Question:
I have been trying to represent graphically many curves (about 12) in a single plot using ggplot2. I initially gathered the data in a Excel sheet and transferred them as such in R. The amount of data for each curve is different, the x values for each curve are also different. As such the data can not be considered as matrix or a data set. I would like to represent the curves without extracting the data in two columns respectively in order to represent the corresponding curves.
I tried many versions of code such as the following for representing the first 2 curves (without result):
'''
library("ggplot2")
g <- ggplot(D, aes(x=V1))
k <- g + geom_line(aes(y=V2), colour="red")
s <- k + geom_line(aes(x=V5))
h <- s + geom_line(aes(y=V6), colour="green")
'''
I am displaying hereafter a minimal version of huge amount of data. Even as such it looks very big, even though its only some 8 rows and 8 columns.I apologize for that. For the sake of a simple example I deleted many columns and rows. So, the curves to be represented are 4 in total: (V1,V2),(V5,V6),(V11,V12), and (V15,V16), where the first coordinate is x and the second y in each of the 4 cases. I will highly appreciate your help.
'''
> dput(D)
structure(list(V1 = structure(c(85L, 86L, 87L, 88L, 89L, 90L,
1L, 1L, 1L, 1L, 1L, 1L), .Label = c("", "0", "0.005966", "0.011966",
"0.017966", "0.023966", "0.029966", "0.035966", "0.041966", "0.047966",
"0.053966", "0.059966", "0.065966", "0.071966", "0.077966", "0.083966",
"0.089966", "0.092265", "0.098408", "0.105918", "0.113602", "0.120645",
"0.130484", "0.137735", "0.148359", "0.154359", "0.165272", "0.171272",
"0.18083", "0.18683", "0.19283", "0.19883", "0.20483", "0.21083",
"0.21683", "0.22283", "0.22883", "0.23483", "0.24083", "0.252113",
"0.258113", "0.264113", "0.270113", "0.276113", "0.282113", "0.288113",
"0.294113", "0.300113", "0.306113", "0.312113", "0.318113", "0.324113",
"0.330113", "0.336113", "0.342113", "0.348113", "0.354113", "0.363916",
"0.375691", "0.381691", "0.393053", "0.399053", "0.405053", "0.411053",
"0.417053", "0.426986", "0.432986", "0.438986", "0.448759", "0.458853",
"0.464853", "0.470853", "0.481612", "0.487612", "0.497969", "0.503969",
"0.509969", "0.515969", "0.521969", "0.527969", "0.533969", "0.539969",
"0.551301", "0.557301", "0.562965", "0.568965", "0.574965", "0.580965",
"0.586965", "0.592965", "0.598965", "0.599966", "Displ.", "M11 (10-BF)"
), class = "factor"), V2 = structure(c(88L, 89L, 90L, 91L, 92L,
85L, 1L, 1L, 1L, 1L, 1L, 1L), .Label = c("", "0", "112.369",
"149.825", "187.282", "224.738", "262.194", "299.651", "337.107",
"37.456", "374.564", "412.02", "449.476", "486.933", "524.389",
"561.845", "576.195", "605.792", "629.753", "648.093", "658.487",
"670.233", "677.776", "687.528", "692.703", "701.893", "706.104",
"712.587", "716.571", "720.277", "723.983", "727.688", "731.394",
"735.1", "738.806", "74.913", "742.512", "746.217", "749.923",
"756.33", "757.954", "759.576", "761.199", "762.82", "764.441",
"766.062", "767.654", "769.246", "770.837", "772.428", "774.018",
"775.572", "777.125", "778.678", "780.231", "781.783", "783.334",
"785.664", "788.255", "789.526", "791.883", "792.981", "793.987",
"794.895", "795.803", "796.996", "797.655", "798.313", "799.259",
"800.029", "800.407", "800.745", "801.259", "801.505", "801.915",
"802.145", "802.375", "802.604", "802.76", "802.915", "803.07",
"803.179", "803.188", "803.199", "803.322", "803.373", "803.413",
"803.438", "803.44", "803.441", "803.443", "803.444", "BaseFor."
), class = "factor"), V5 = structure(c(85L, 86L, 87L, 88L, 1L,
1L, 1L, 1L, 1L, 1L, 1L, 1L), .Label = c("", "0", "0.005941",
"0.011941", "0.017941", "0.023941", "0.029941", "0.035941", "0.041941",
"0.047941", "0.053941", "0.059941", "0.065941", "0.071941", "0.077941",
"0.083941", "0.089941", "0.095941", "0.101941", "0.103817", "0.110449",
"0.118017", "0.125068", "0.13262", "0.143702", "0.152147", "0.15839",
"0.16439", "0.17039", "0.17639", "0.182967", "0.191488", "0.202601",
"0.208601", "0.214601", "0.223557", "0.229557", "0.235557", "0.241557",
"0.251764", "0.257764", "0.263764", "0.273723", "0.279723", "0.285723",
"0.296481", "0.302481", "0.308481", "0.314481", "0.320481", "0.329858",
"0.335858", "0.341858", "0.347858", "0.353858", "0.359858", "0.365858",
"0.371858", "0.38087", "0.38687", "0.39287", "0.404708", "0.415154",
"0.421154", "0.4287", "0.4347", "0.4407", "0.451398", "0.457398",
"0.463398", "0.469398", "0.475398", "0.487014", "0.497525", "0.509064",
"0.515064", "0.521064", "0.527064", "0.533064", "0.543151", "0.549151",
"0.555151", "0.566361", "0.57723", "0.58323", "0.58923", "0.59523",
"0.599941", "Displ.", "M13 (10-BF_M)"), class = "factor"), V6 = structure (c (84L,
85L, 86L, 87L, 1L, 1L, 1L, 1L, 1L, 1L, 1L, 1L), .Label = c("",
"0", "112.442", "140.553", "168.663", "196.774", "224.885", "252.995",
"28.111", "281.106", "309.216", "337.327", "365.437", "393.548",
"421.659", "449.769", "477.598", "486.301", "515.282", "544.842",
"56.221", "567.028", "588.112", "612.031", "627.001", "636.278",
"644.516", "652.395", "660.274", "668.094", "676.388", "686.223",
"691.258", "696.203", "702.797", "706.954", "710.844", "714.734",
"721.266", "725.069", "728.873", "734.733", "738.113", "741.493",
"747.304", "750.435", "753.566", "756.618", "759.67", "763.8",
"765.277", "766.747", "768.217", "769.687", "771.156", "772.625",
"774.093", "776.263", "777.617", "778.97", "781.541", "783.744",
"784.896", "786.257", "787.267", "788.276", "789.981", "790.847",
"791.661", "792.411", "793.16", "794.53", "795.617", "796.748",
"797.29", "797.732", "798.143", "798.555", "799.151", "799.467",
"799.753", "800.244", "800.621", "800.772", "800.923", "801.074",
"801.193", "84.332", "BaseFor."), class = "factor"), V11 = structure(c (85L, 86L, 87L, 88L, 89L, 90L, 1L, 1L, 1L, 1L, 1L, 1L), .Label = c("",
"0", "0.003903", "0.009903", "0.015903", "0.021903", "0.027903",
"0.033903", "0.039903", "0.045903", "0.051903", "0.057903", "0.063903",
"0.069903", "0.075903", "0.077429", "0.08433", "0.093127", "0.101114",
"0.108712", "0.11453", "0.12053", "0.124929", "0.130929", "0.136267",
"0.142267", "0.152885", "0.158885", "0.164885", "0.170885", "0.180633",
"0.190768", "0.196768", "0.202768", "0.208768", "0.214768", "0.22325",
"0.231018", "0.240961", "0.247414", "0.253414", "0.262807", "0.264757",
"0.270757", "0.276757", "0.284065", "0.29092", "0.293955", "0.296581",
"0.303881", "0.309881", "0.317746", "0.323746", "0.329746", "0.335746",
"0.341746", "0.347746", "0.353746", "0.359746", "0.365746", "0.371746",
"0.377746", "0.383746", "0.389746", "0.401176", "0.407176", "0.413936",
"0.421828", "0.427828", "0.433828", "0.439828", "0.445828", "0.451828",
"0.457828", "0.463828", "0.469828", "0.478943", "0.485564", "0.491564",
"0.497564", "0.503564", "0.509564", "0.515564", "0.521564", "0.527564",
"0.538766", "0.544766", "0.550766", "0.556766", "0.562766", "0.568766",
"0.574766", "0.580766", "0.586766", "0.592766", "0.597903", "Displ.",
"M15 (10-INF)"), class = "factor"), V12 = structure(c(64L, 63L,
62L, 61L, 60L, 59L, 1L, 1L, 1L, 1L, 1L, 1L), .Label = c("", "0",
"1005.726", "1009.623", "1011.811", "1017.902", "1025.83", "1031.746",
"1038.527", "1039.66", "1042.112", "1056.988", "1067.679", "1071.904",
"1081.668", "1084.051", "1096.224", "1097.858", "1106.559", "1118.378",
"1125.618", "1135", "1140.472", "1141.291", "1148.964", "1156.559",
"1166.651", "1176.709", "1186.523", "1198.38", "1202.793", "1217.696",
"1226.19", "1234.685", "1240.749", "1242.795", "1256.85", "1268.252",
"1269.925", "1272.089", "1275.215", "1275.357", "1276.389", "166.25",
"254.359", "343.708", "433.057", "522.87", "612.683", "702.496",
"79.716", "792.309", "858.234", "859.779", "861.582", "863.381",
"865.178", "866.972", "868.763", "870.552", "872.337", "874.12",
"875.901", "878.915", "880.338", "881.758", "882.122", "883.176",
"884.591", "886.003", "887.412", "888.819", "889.813", "890.896",
"891.464", "893.109", "895.73", "899.729", "903.725", "907.718",
"911.709", "915.696", "921.024", "926.016", "932.761", "944.564",
"949.074", "950.715", "956.855", "962.992", "969.127", "975.258",
"981.357", "987.454", "993.547", "999.638", "BaseFor."), class = "factor"),
V15 = structure(c(85L, 86L, 87L, 88L, 89L, 90L, 1L, 1L, 1L,
1L, 1L, 1L), .Label = c("", "0", "0.000278", "0.005722",
"0.011722", "0.017722", "0.023722", "0.029722", "0.035722",
"0.041722", "0.047722", "0.053722", "0.059722", "0.065722",
"0.071722", "0.077722", "0.083722", "0.089722", "0.095722",
"0.101722", "0.107722", "0.113722", "0.117013", "0.123013",
"0.129013", "0.138671", "0.14632", "0.156907", "0.163297",
"0.165095", "0.171095", "0.181276", "0.185661", "0.191661",
"0.197661", "0.20741", "0.219165", "0.227842", "0.233842",
"0.239842", "0.245842", "0.251842", "0.257842", "0.265518",
"0.277034", "0.287175", "0.293925", "0.298905", "0.304905",
"0.310905", "0.316905", "0.319905", "0.327", "0.337938",
"0.345053", "0.353392", "0.359392", "0.365392", "0.373443",
"0.381492", "0.390686", "0.398531", "0.406132", "0.412132",
"0.418132", "0.424132", "0.430132", "0.436132", "0.442132",
"0.450659", "0.456659", "0.462659", "0.468659", "0.477793",
"0.483793", "0.489793", "0.495793", "0.501793", "0.507793",
"0.513793", "0.519793", "0.525793", "0.531793", "0.537793",
"0.543793", "0.549793", "0.555793", "0.561793", "0.567793",
"0.573793", "0.579793", "0.585793", "0.591793", "0.593722",
"Displ.", "M17 (10-INF_M)"), class = "factor"), V16 = structure(c(66L,
65L, 64L, 63L, 62L, 61L, 1L, 1L, 1L, 1L, 1L, 1L), .Label = c("",
"0", "1001.042", "1007.585", "1013.736", "1018.478", "1022.144",
"1030.544", "1043.215", "1054.922", "1055.09", "1073.135",
"1088.127", "1092.718", "1101.899", "1107.55", "1112.331",
"1122.695", "1127.945", "1135.753", "1145.092", "1147.475",
"1161.206", "1173.141", "1183.647", "1189.412", "1194.152",
"1204.658", "1212.448", "1214.9", "1218.199", "1224.255",
"1229.838", "1235.349", "1245.109", "1247.205", "1248.478",
"1251.639", "1251.741", "133.508", "182.716", "232.96", "283.203",
"333.447", "383.69", "39.235", "433.934", "484.177", "534.421",
"584.777", "635.134", "685.49", "735.847", "785.196", "81.948",
"831.454", "849.509", "850.124", "852.032", "854.335", "856.635",
"858.931", "861.223", "863.514", "866.744", "870.24", "873.733",
"875.898", "877.221", "881.135", "885.044", "888.948", "893.188",
"895.326", "900.137", "905.603", "911.296", "916.983", "918.404",
"926.137", "932.075", "938.009", "943.939", "951.689", "956.848",
"958.382", "962.005", "967.053", "972.099", "977.142", "980.212",
"981.722", "986.714", "993.275", "BaseFor."), class = "factor")), .Names = c("V1",
"V2", "V5", "V6", "V11", "V12", "V15", "V16"), row.names = c(3L,
4L, 5L, 6L, 7L, 8L, 12L, 13L, 14L, 15L, 16L, 17L), class = "data.frame")
'''
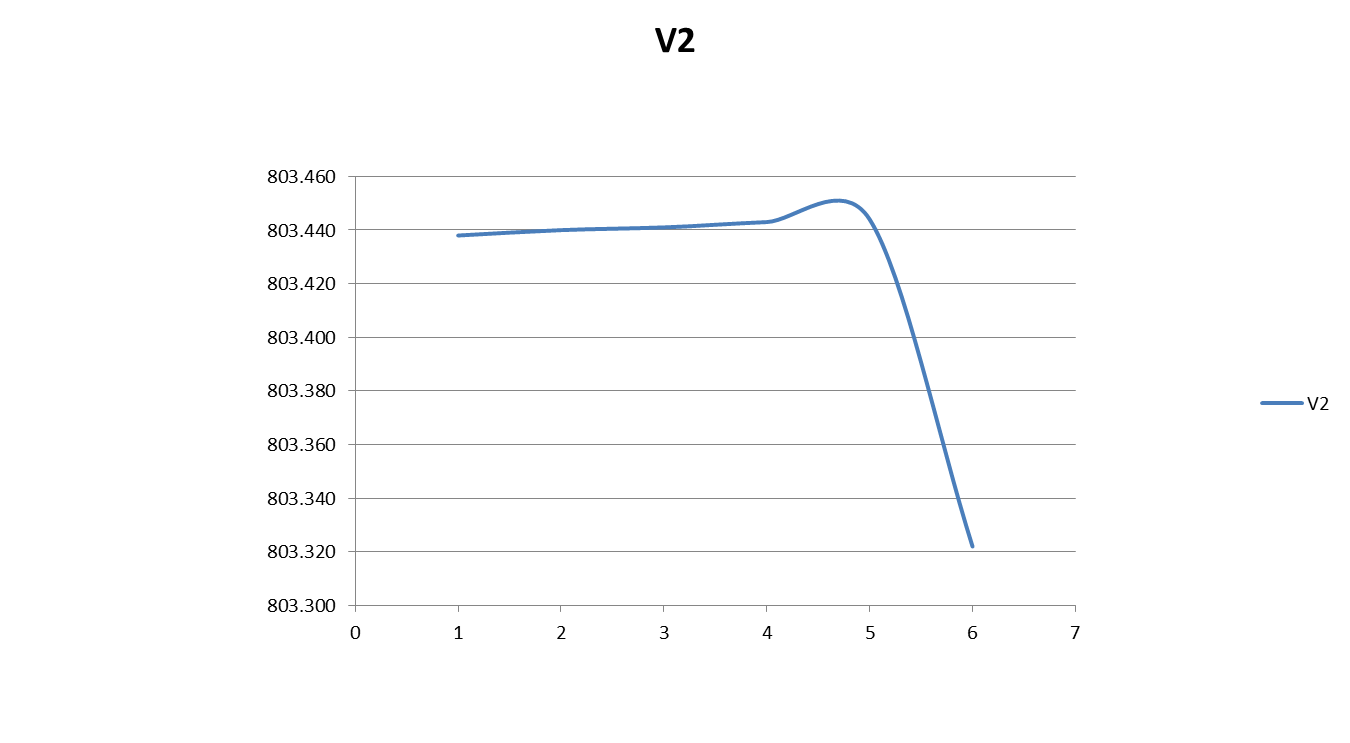
Answer: Considering what you need, you should have arranged your data in your 'csv' file like this
'''
library(magrittr)
library(ggplot2)
D <- structure(list(X = c(0.562965, 0.568965, 0.574965, 0.580965,
0.586965, 0.592965, 0.58323, 0.58923, 0.59523, 0.599941, 0.527564,
0.538766, 0.544766, 0.550766, 0.556766, 0.562766, 0.543793, 0.549793,
0.555793, 0.561793, 0.567793, 0.573793), Y = c(803.438, 803.44,
803.441, 803.443, 803.444, 803.322, 800.772, 800.923, 801.074,
801.193, 878.915, 875.901, 874.12, 872.337, 870.552, 868.763,
870.24, 866.744, 863.514, 861.223, 858.931, 856.635), Group = c("V1_V2",
"V1_V2", "V1_V2", "V1_V2", "V1_V2", "V1_V2", "V5_V6", "V5_V6",
"V5_V6", "V5_V6", "V11_V12", "V11_V12", "V11_V12", "V11_V12",
"V11_V12", "V11_V12", "V15_V16", "V15_V16", "V15_V16", "V15_V16",
"V15_V16", "V15_V16")), .Names = c("X", "Y", "Group"), row.names = c(NA,
-22L), class = c("tbl_df", "tbl", "data.frame"), spec = structure(list(
cols = structure(list(X = structure(list(), class = c("collector_double",
"collector")), Y = structure(list(), class = c("collector_double",
"collector")), Group = structure(list(), class = c("collector_character",
"collector"))), .Names = c("X", "Y", "Group")), default = structure(list(),
class = c("collector_guess",
"collector"))), .Names = c("cols", "default"), class = "col_spec"))
head(D)
#> # A tibble: 6 x 3
#> X Y Group
#> <dbl> <dbl> <chr>
#> 1 0.563 803. V1_V2
#> 2 0.569 803. V1_V2
#> 3 0.575 803. V1_V2
#> 4 0.581 803. V1_V2
#> 5 0.587 803. V1_V2
#> 6 0.593 803. V1_V2
ggplot(D, aes(x = X, y = Y, color = Group, group = Group)) +
geom_line()
# or
D %>%
ggplot(., aes(x = X, y = Y, color = Group, group = Group)) +
geom_line()
'''

: to create the data frame 'D' automatically from OP's original data
Credit to this <URL>
'''
D1 <- structure(list(V1 = c(0.562965, 0.568965, 0.574965, 0.580965,
0.586965, 0.592965), V2 = c(803.438, 803.44, 803.441, 803.443,
803.444, 803.322), V5 = c(0.58323, 0.58923, 0.59523, 0.599941,
NA, NA), V6 = c(800.772, 800.923, 801.074, 801.193, NA, NA),
V11 = c(0.527564, 0.538766, 0.544766, 0.550766, 0.556766,
0.562766), V12 = c(878.915, 875.901, 874.12, 872.337, 870.552,
868.763), V15 = c(0.543793, 0.549793, 0.555793, 0.561793,
0.567793, 0.573793), V16 = c(870.24, 866.744, 863.514, 861.223,
858.931, 856.635)), .Names = c("V1", "V2", "V5", "V6", "V11",
"V12", "V15", "V16"), row.names = c(NA, -6L), class = c("tbl_df",
"tbl", "data.frame"), spec = structure(list(cols = structure(list(
V1 = structure(list(), class = c("collector_double", "collector"
)), V2 = structure(list(), class = c("collector_double",
"collector")), V5 = structure(list(), class = c("collector_double",
"collector")), V6 = structure(list(), class = c("collector_double",
"collector")), V11 = structure(list(), class = c("collector_double",
"collector")), V12 = structure(list(), class = c("collector_double",
"collector")), V15 = structure(list(), class = c("collector_double",
"collector")), V16 = structure(list(), class = c("collector_double",
"collector"))), .Names = c("V1", "V2", "V5", "V6", "V11",
"V12", "V15", "V16")), default = structure(list(), class = c("collector_guess",
"collector"))), .Names = c("cols", "default"), class = "col_spec"))
# make group names which are the combination of every 2 column names
groupName <- paste0(names(D1)[c(TRUE, FALSE)], names(D1)[c(FALSE, TRUE)])
groupName
#> [1] "V1V2" "V5V6" "V11V12" "V15V16"
# next we split the data into a list of groups of 2 columns,
# then change the names of the list with setNames and
# rbind the list elements to a single data.table using rbindlist
# and specifying the idcol as 'Group'
library(data.table)
lst <- split.default(D1, cumsum(rep(c(TRUE, FALSE), ncol(D1)/2)))
D <- rbindlist(setNames(lst, groupName), idcol = "Group")
D %>%
ggplot(., aes(x = V1, y = V2, color = Group, group = Group)) +
xlab("X") + ylab("Y") +
geom_line()
'''
: use 'read_csv' from 'readr' package to read data into R as it has 'stringsAsFactors = FALSE' by default and is much faster than base R 'read.csv'. Read more about it <URL>.
Created on 2018-03-25 by the <URL>.